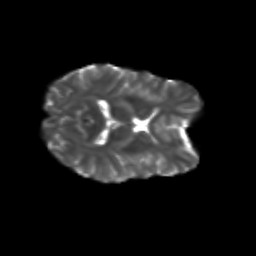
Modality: T2w
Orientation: axial
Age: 28
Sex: female
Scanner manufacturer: siemens
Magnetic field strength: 3 T
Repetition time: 3.5 s
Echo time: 0.104 s